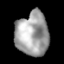
Tissue: lung
Cell type: Myeloid cells
Senescence score: 0.1927
Nuclear area (px): 1408
Mean DAPI intensity: 161.303